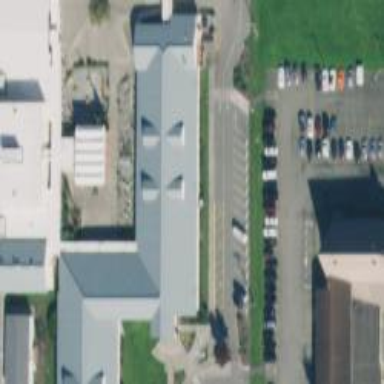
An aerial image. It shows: School building.